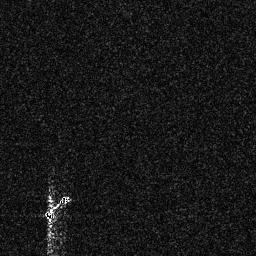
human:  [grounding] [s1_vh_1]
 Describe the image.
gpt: In the satellite image, there is  <ref>1 medium ship </ref> <box>[[16, 75, 27, 85, 0]]</box> located at bottom left.